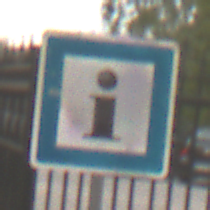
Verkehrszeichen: Informationsstelle
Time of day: MorningAfternoon
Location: Outdoor (Urban)
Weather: Overcast
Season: NotSpecified
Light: Natural